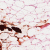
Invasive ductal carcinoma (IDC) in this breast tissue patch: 0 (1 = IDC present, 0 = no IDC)